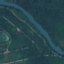
Land use / land cover class: River